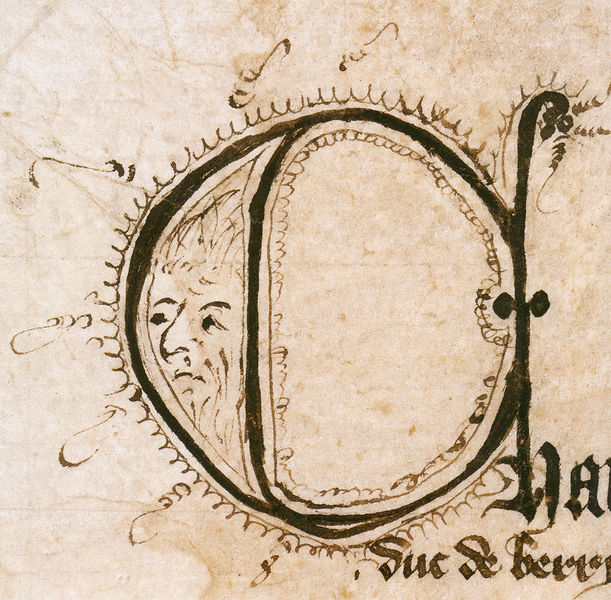
Titel: Brief Karls VI. betrifft das Vorrecht seines Onkels
Institution: Paris, Archives nationales
Schlagwörter: feder, frankreich, schwarz, sonne, papier, französisch, tusche, mond, buchstabe, tinte, mittelalter, initial, buchmalerei, majuskel, stundenbuch, duc de berry, kapitale, 15. jahrhundert, c, les thrès riches heures de duc de berry, altfranzösich, initail